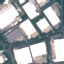
Label: Industrial